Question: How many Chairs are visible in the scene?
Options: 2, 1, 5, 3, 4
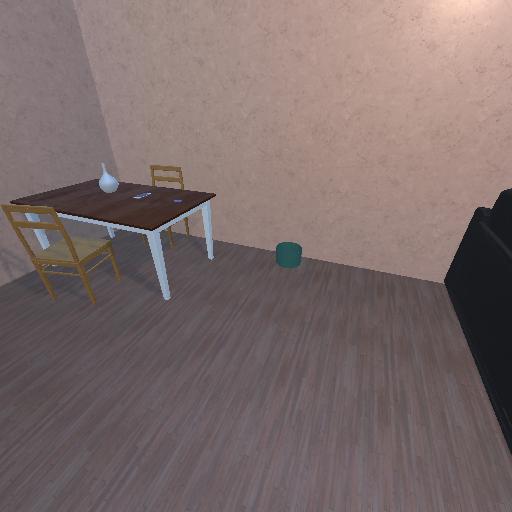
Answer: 2